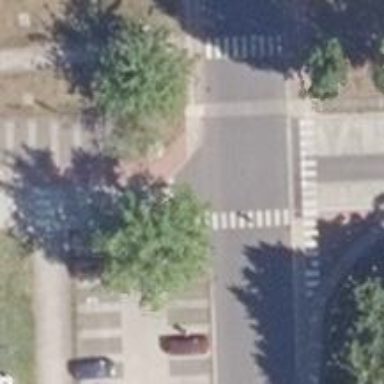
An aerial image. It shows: Zebra crossing on the road.